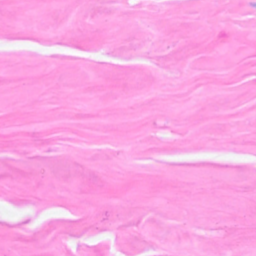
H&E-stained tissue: Breast